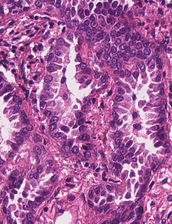
Tumor epithelial tissue: yes
Tumor-associated stroma tissue: yes
Normal tissue: no